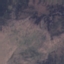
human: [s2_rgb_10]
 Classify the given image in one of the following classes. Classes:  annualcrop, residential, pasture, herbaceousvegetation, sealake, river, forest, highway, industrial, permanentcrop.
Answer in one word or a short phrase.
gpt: HerbaceousVegetation